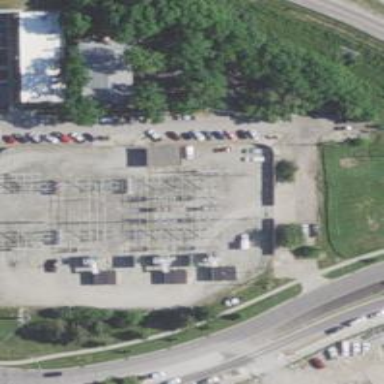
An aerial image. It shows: Switch used for power control.